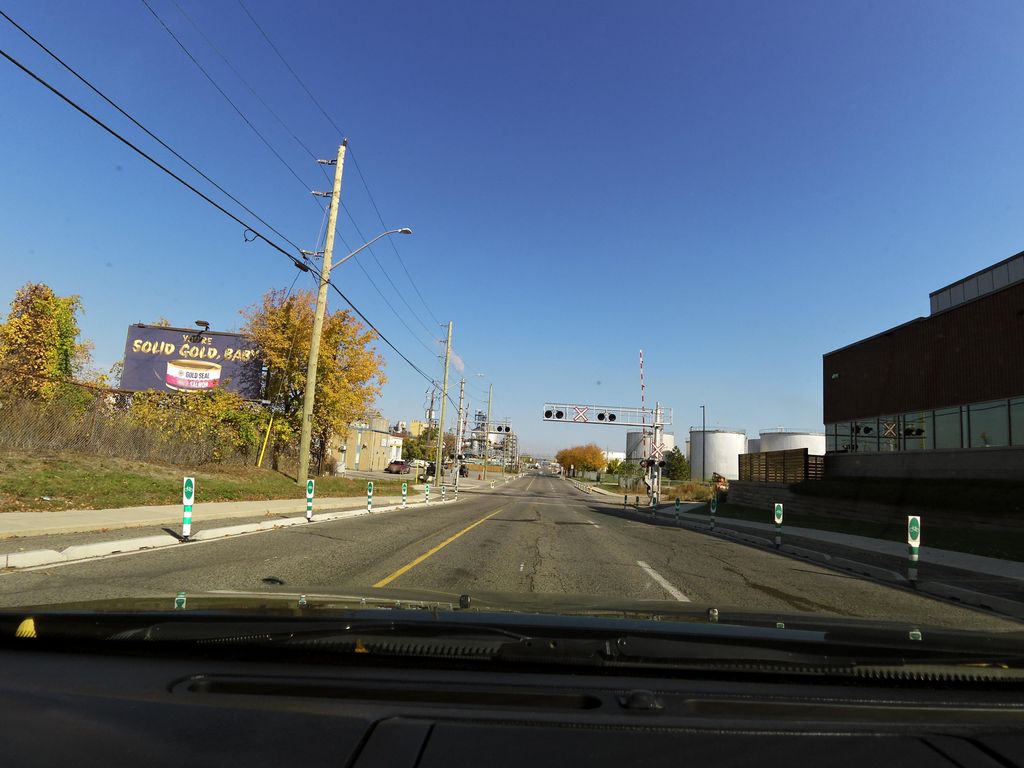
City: hamilton